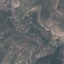
Land use / land cover: HerbaceousVegetation